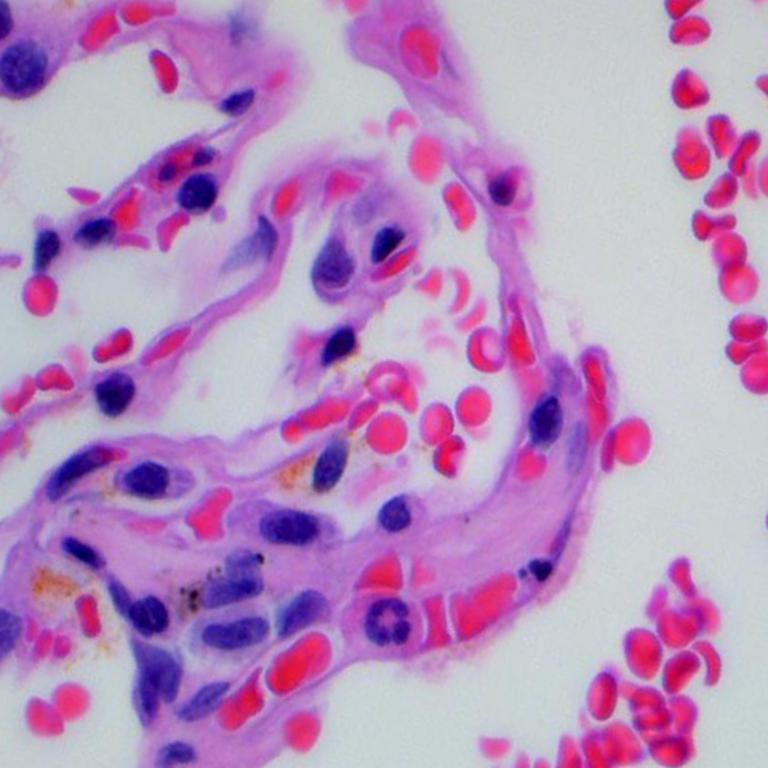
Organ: lung
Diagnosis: benign